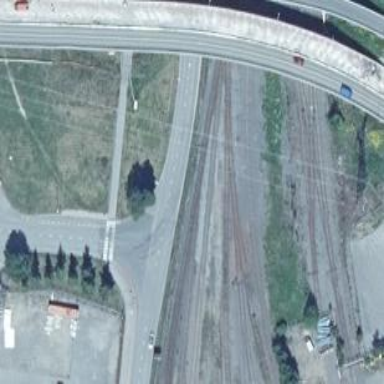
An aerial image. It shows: Railway spur service.